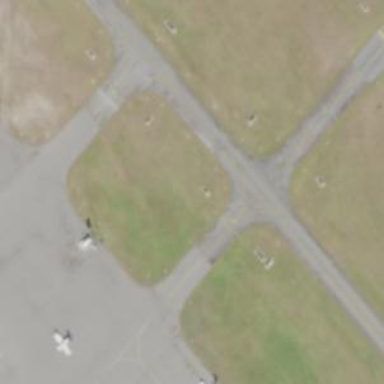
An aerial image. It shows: View of taxiway at the airport.